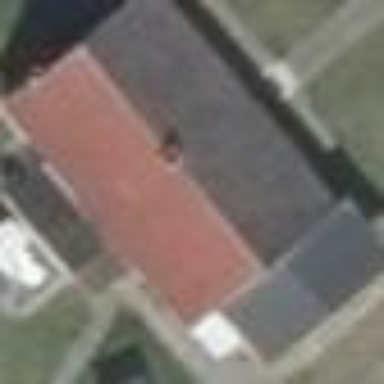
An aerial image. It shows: Building.